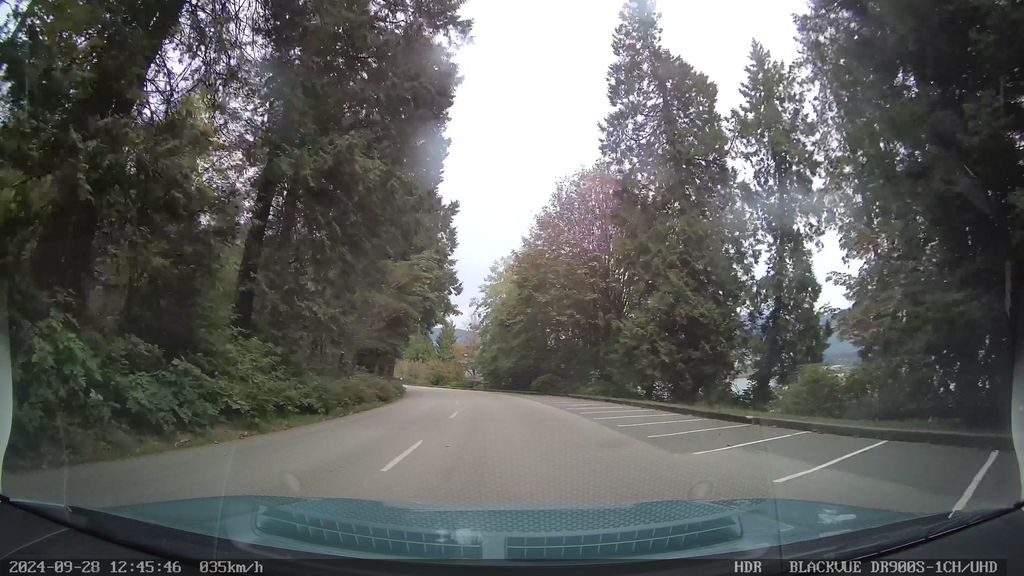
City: vancouver